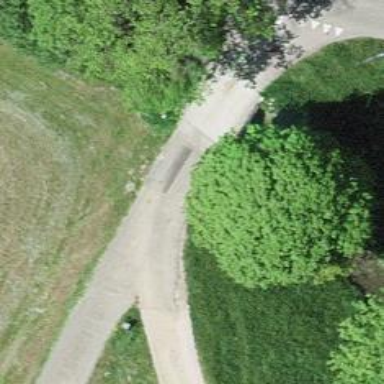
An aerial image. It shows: Paved track on bridge with grade 1 track type.